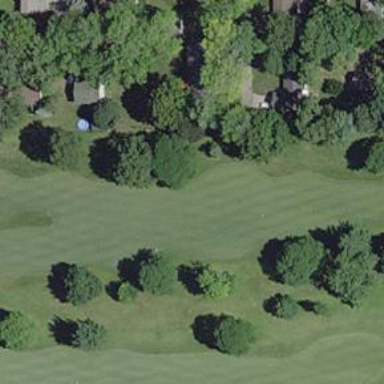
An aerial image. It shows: View of golf hole.